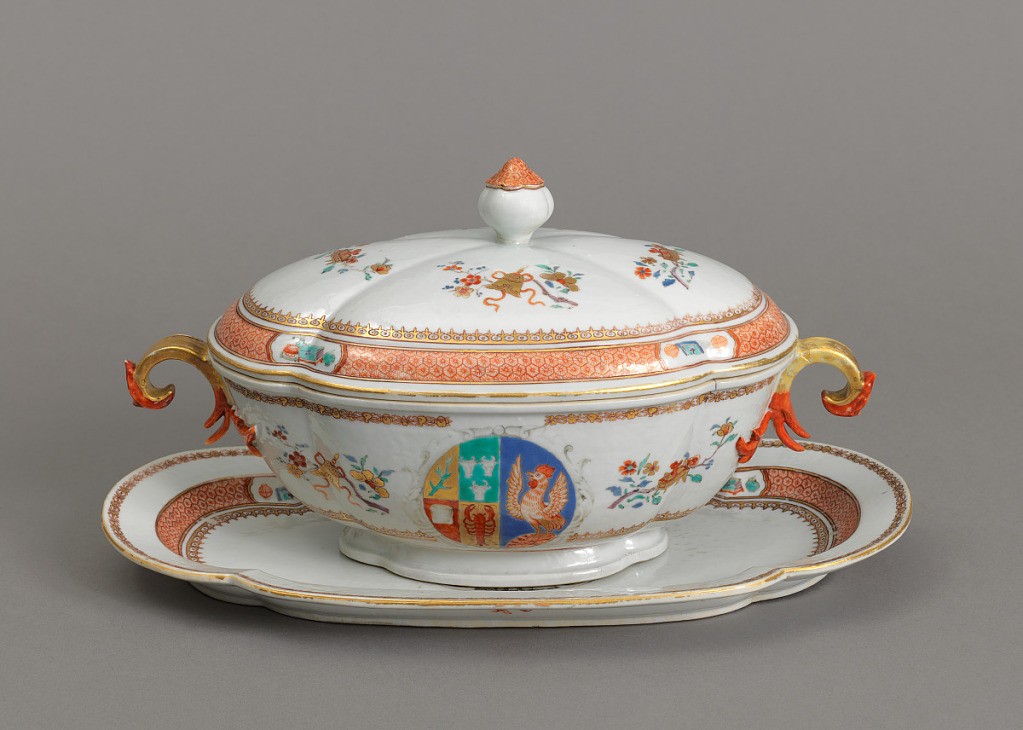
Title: Soup Tureen with the Arms of the Scholten-Hogenberg Family
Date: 1725–1730
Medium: porcelain, vitreous enamel, gold
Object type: soup tureen with stand
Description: A tureen, lid and stand decorated in gilt with red details. Depicted on the set are small flowers and an emblem with a chicken, lobster, and other items.